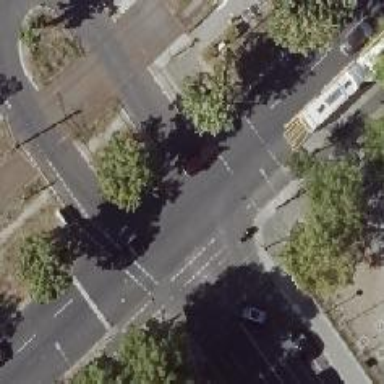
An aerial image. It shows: Road crossing with traffic signals.